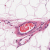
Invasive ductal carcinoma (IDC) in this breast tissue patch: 0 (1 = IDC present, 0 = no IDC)